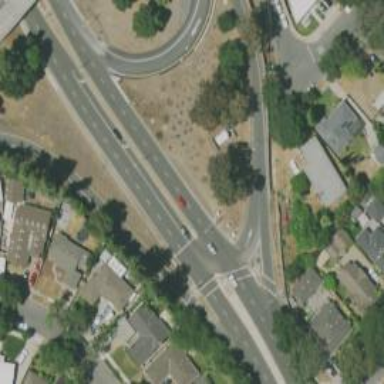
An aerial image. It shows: Solid stop line on the road marking.